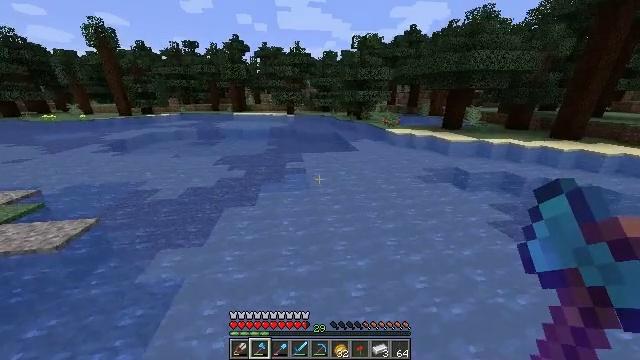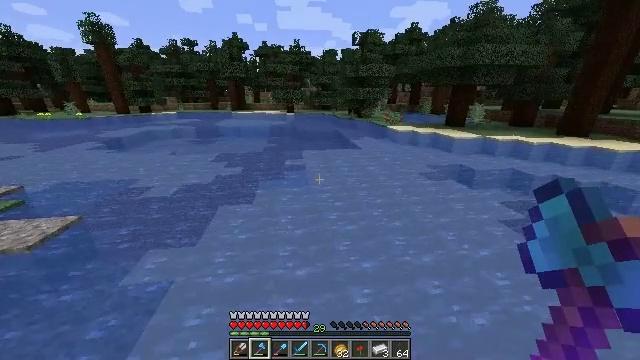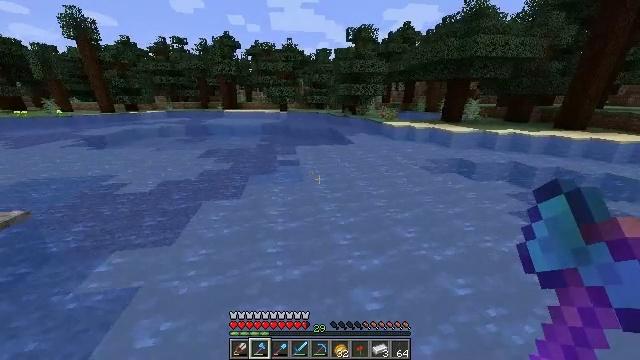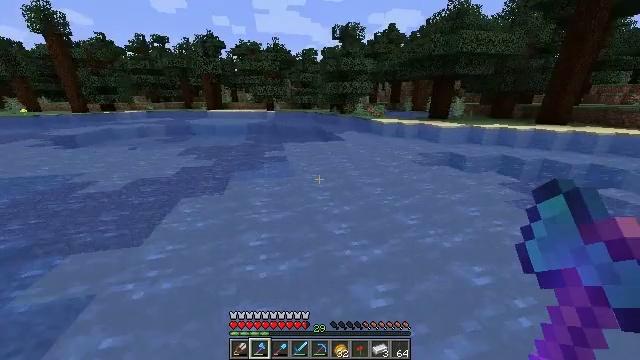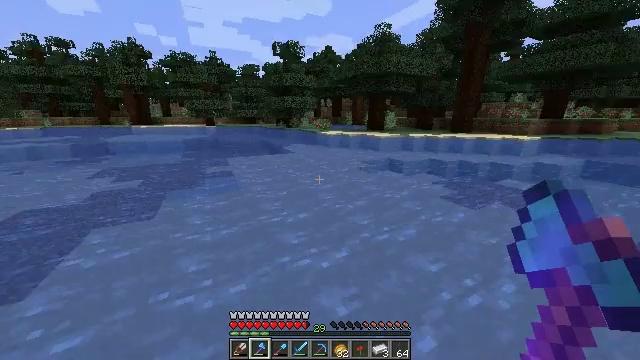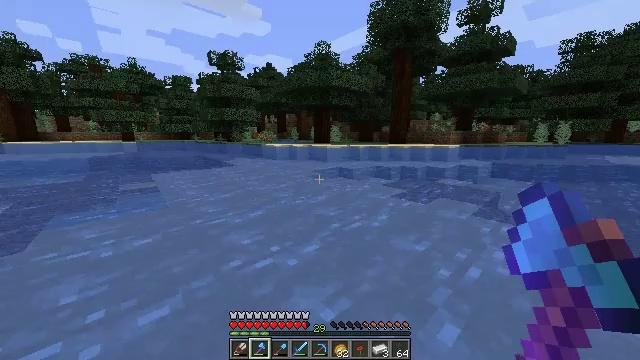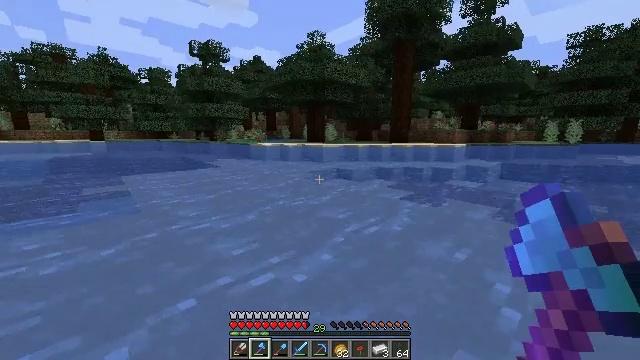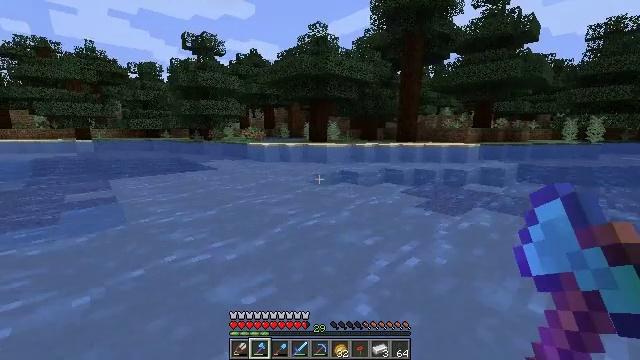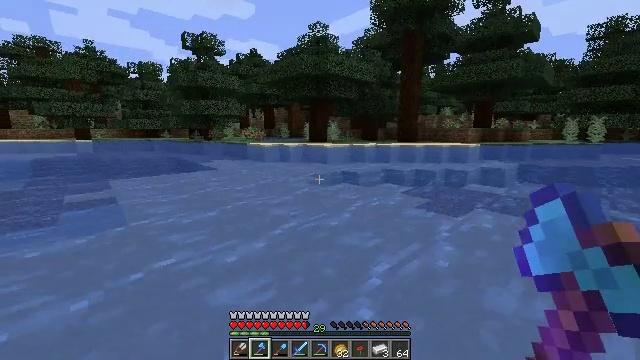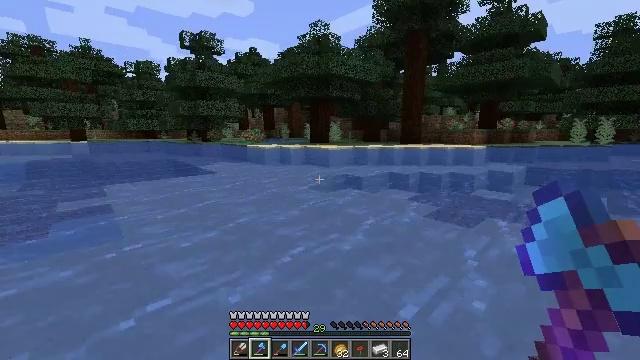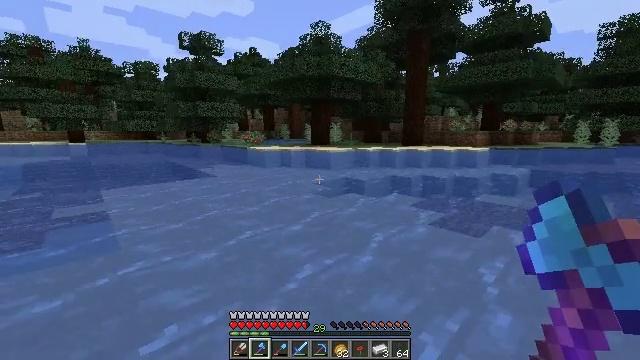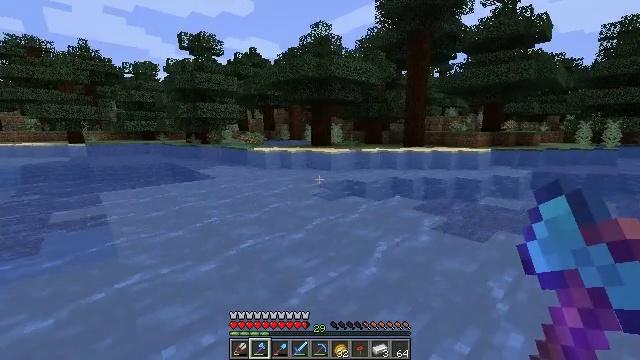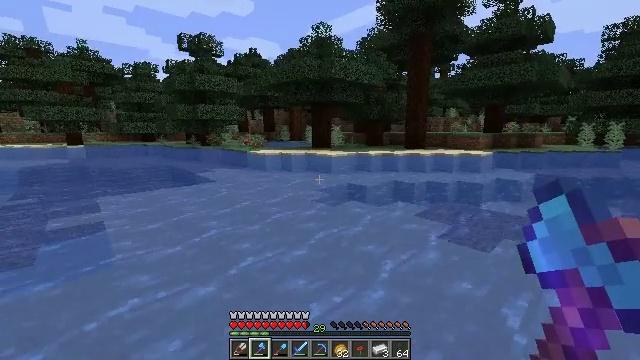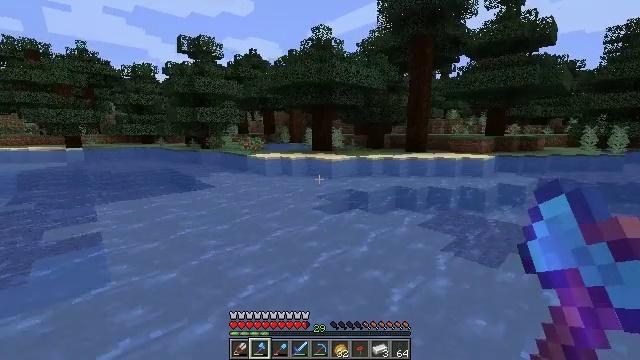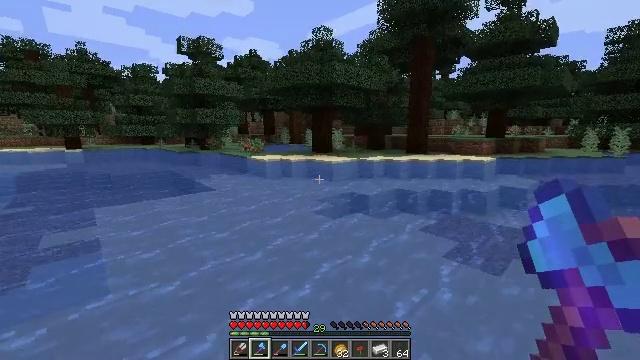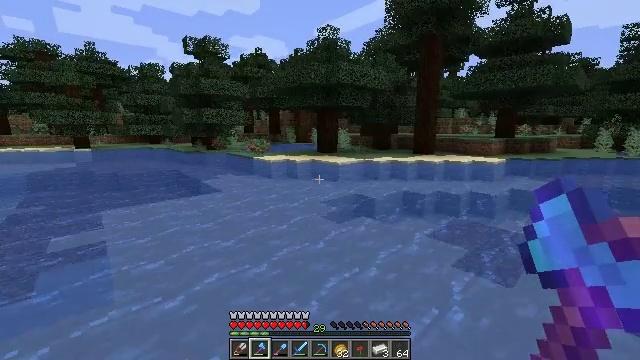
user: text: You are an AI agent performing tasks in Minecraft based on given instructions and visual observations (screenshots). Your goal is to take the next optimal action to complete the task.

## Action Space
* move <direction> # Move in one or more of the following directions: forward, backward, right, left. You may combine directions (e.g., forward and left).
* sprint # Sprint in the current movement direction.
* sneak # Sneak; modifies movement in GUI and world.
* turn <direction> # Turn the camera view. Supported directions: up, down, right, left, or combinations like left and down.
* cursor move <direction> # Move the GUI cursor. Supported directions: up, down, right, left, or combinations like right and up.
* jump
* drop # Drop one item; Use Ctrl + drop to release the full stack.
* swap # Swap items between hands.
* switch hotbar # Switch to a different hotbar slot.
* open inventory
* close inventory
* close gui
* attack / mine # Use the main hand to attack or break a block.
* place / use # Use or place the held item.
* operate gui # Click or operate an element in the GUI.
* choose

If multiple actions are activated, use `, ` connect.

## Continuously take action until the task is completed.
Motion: motion action
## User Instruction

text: Gather sweet berries from the bush.
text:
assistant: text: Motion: move forward, jump
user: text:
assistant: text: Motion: move forward, turn right, jump
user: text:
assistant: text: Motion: move forward, turn right, jump
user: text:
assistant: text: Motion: move forward, turn right and up, jump
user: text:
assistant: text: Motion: move forward, sprint, turn right and up, jump
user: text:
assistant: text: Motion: move forward, sprint, turn right and up, jump
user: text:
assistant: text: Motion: move forward, sprint, jump
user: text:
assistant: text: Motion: move forward, sprint, jump
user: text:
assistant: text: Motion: move forward, jump
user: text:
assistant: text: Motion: move forward, jump
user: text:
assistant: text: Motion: move forward, jump
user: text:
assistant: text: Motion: move forward, jump
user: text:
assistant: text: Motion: move forward, jump
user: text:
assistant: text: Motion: move forward, jump
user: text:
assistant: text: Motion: move forward, turn left, jump
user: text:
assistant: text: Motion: move forward, turn left, jump
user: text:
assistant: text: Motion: move forward, turn left, jump
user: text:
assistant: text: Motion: move forward, sprint, turn left, jump
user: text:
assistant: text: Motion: move forward, sprint, jump
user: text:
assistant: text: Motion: move forward, sprint, jump
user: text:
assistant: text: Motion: move forward, sprint, jump
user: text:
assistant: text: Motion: move forward, jump
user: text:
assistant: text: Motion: move forward, jump
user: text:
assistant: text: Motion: move forward, jump
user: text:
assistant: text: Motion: move forward, jump
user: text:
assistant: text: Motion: move forward, sprint, jump
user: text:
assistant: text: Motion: move forward, sprint, jump
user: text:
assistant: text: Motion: move forward, sprint, jump
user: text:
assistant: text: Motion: move forward, sprint, jump
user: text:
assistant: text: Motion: move forward, jump